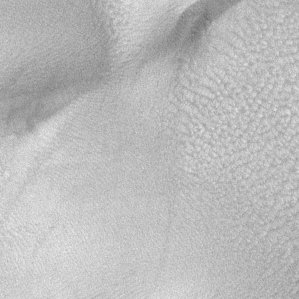
Label: frost